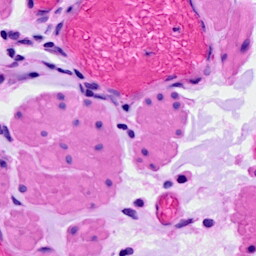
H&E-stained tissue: Ovarian